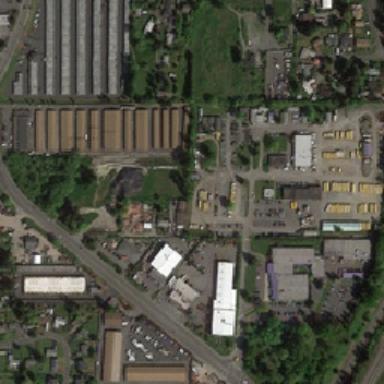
A long arc highway through the industrial area .